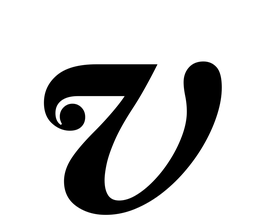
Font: LibreCaslonText-Italic_Bold_Italic